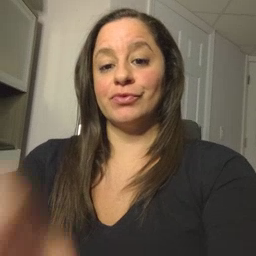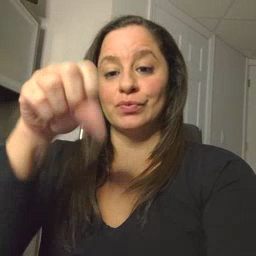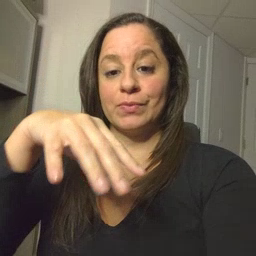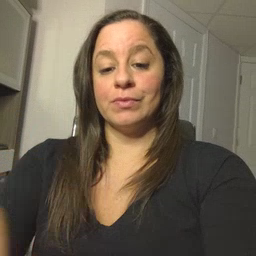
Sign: drop